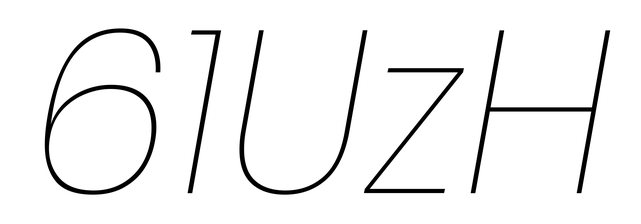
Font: Poppins-ThinItalic